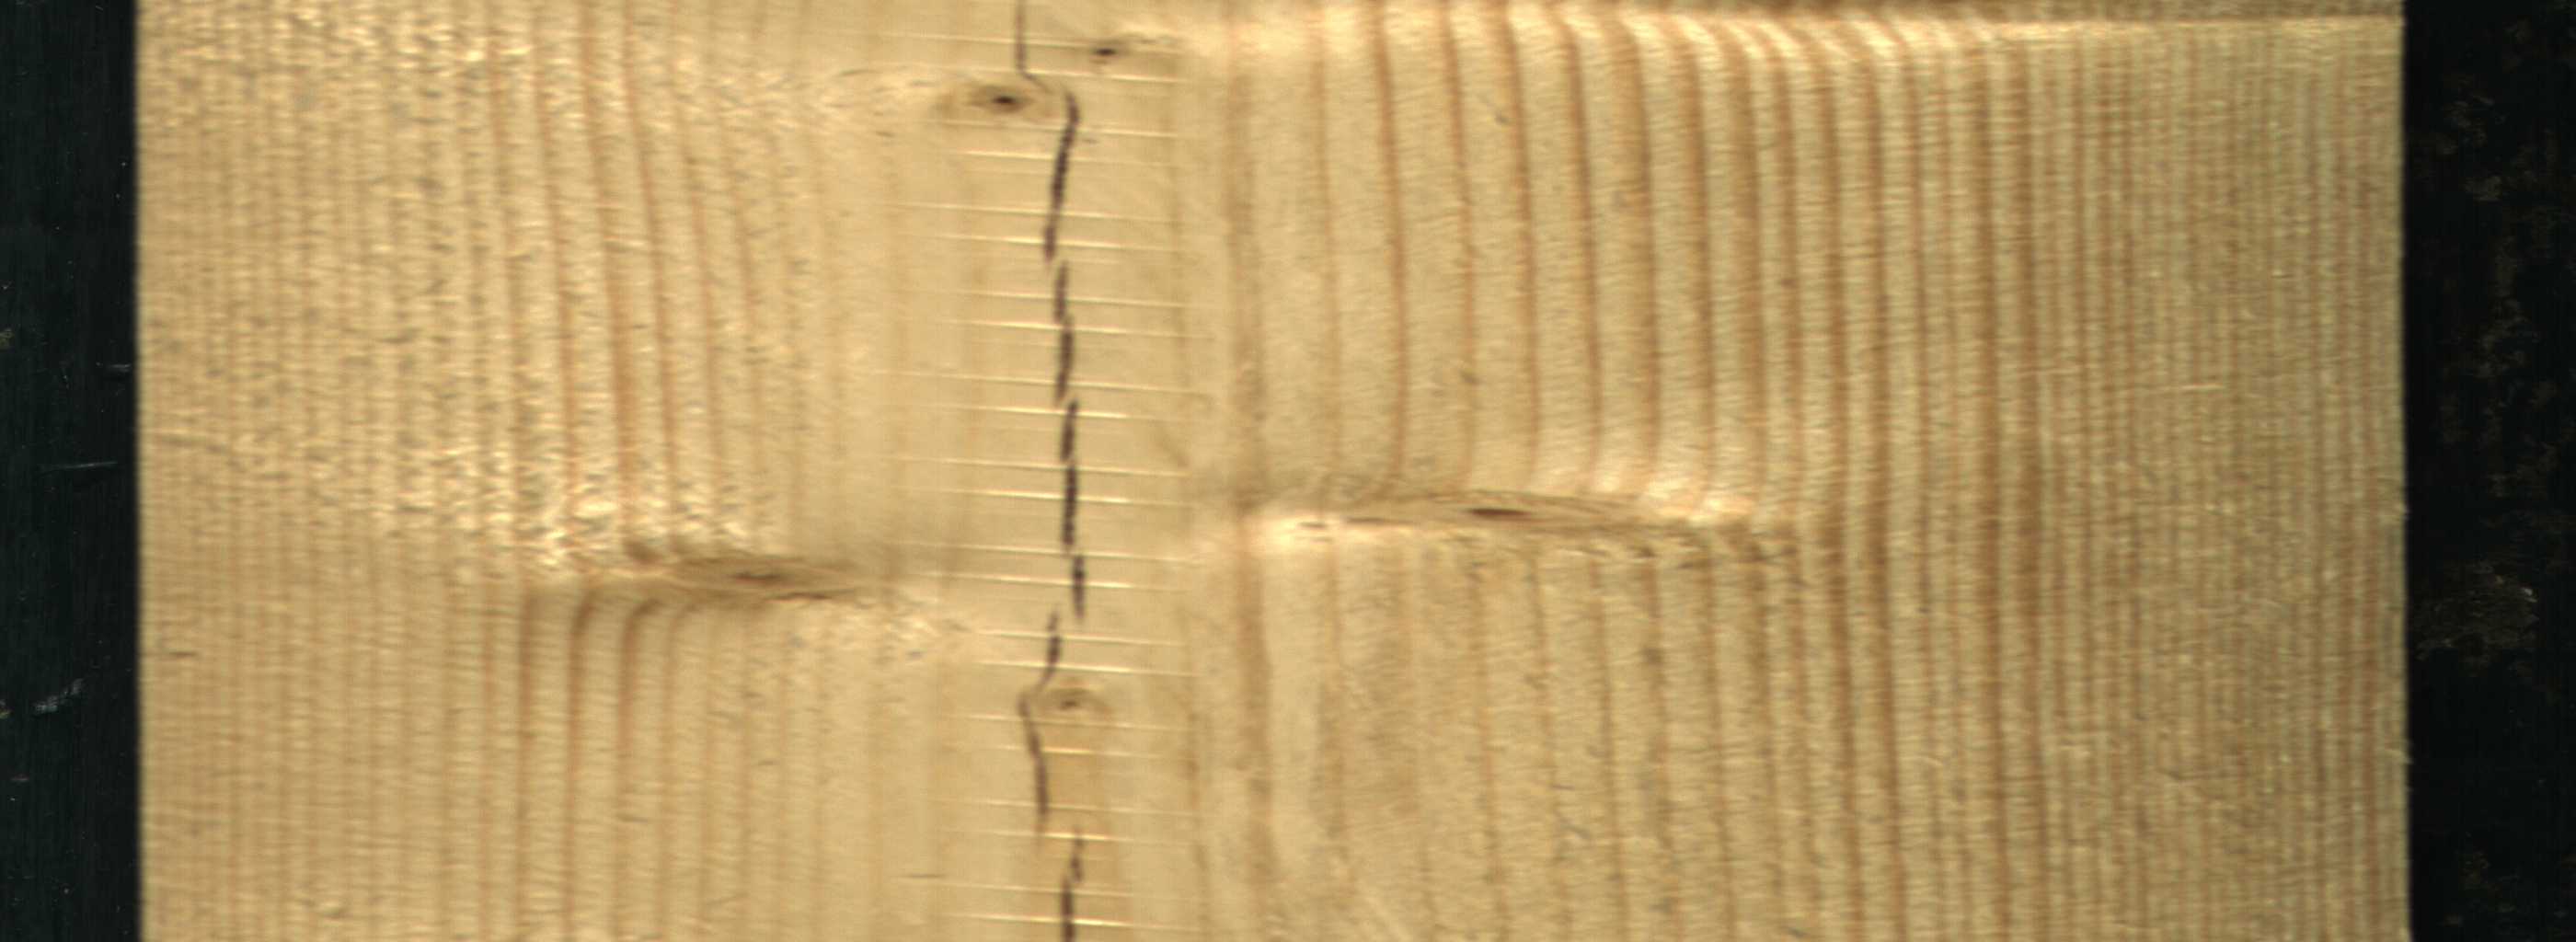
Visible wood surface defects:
Crack
Crack
Live_Knot
Live_Knot
Live_Knot
Live_Knot